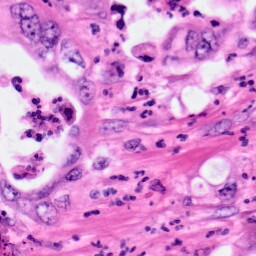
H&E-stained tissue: Pancreatic